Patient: sex F, age 48
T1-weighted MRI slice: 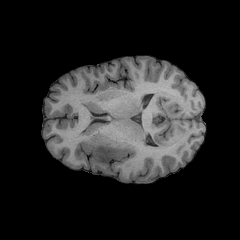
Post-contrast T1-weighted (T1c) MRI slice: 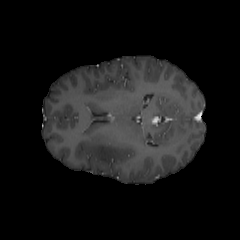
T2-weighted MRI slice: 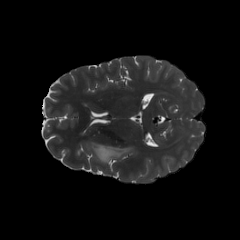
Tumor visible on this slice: yes
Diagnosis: Astrocytoma, IDH-mutant
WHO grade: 2